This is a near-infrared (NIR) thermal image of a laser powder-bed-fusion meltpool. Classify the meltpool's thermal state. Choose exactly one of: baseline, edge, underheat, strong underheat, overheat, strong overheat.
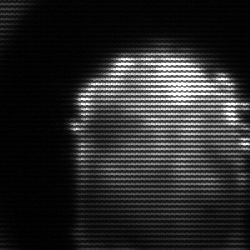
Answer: baseline